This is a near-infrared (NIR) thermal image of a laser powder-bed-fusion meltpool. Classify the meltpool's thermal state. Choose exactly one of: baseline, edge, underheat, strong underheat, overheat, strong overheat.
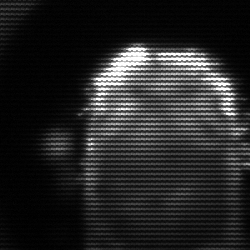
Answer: baseline